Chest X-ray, AP view. Patient: 58 years old, sex M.
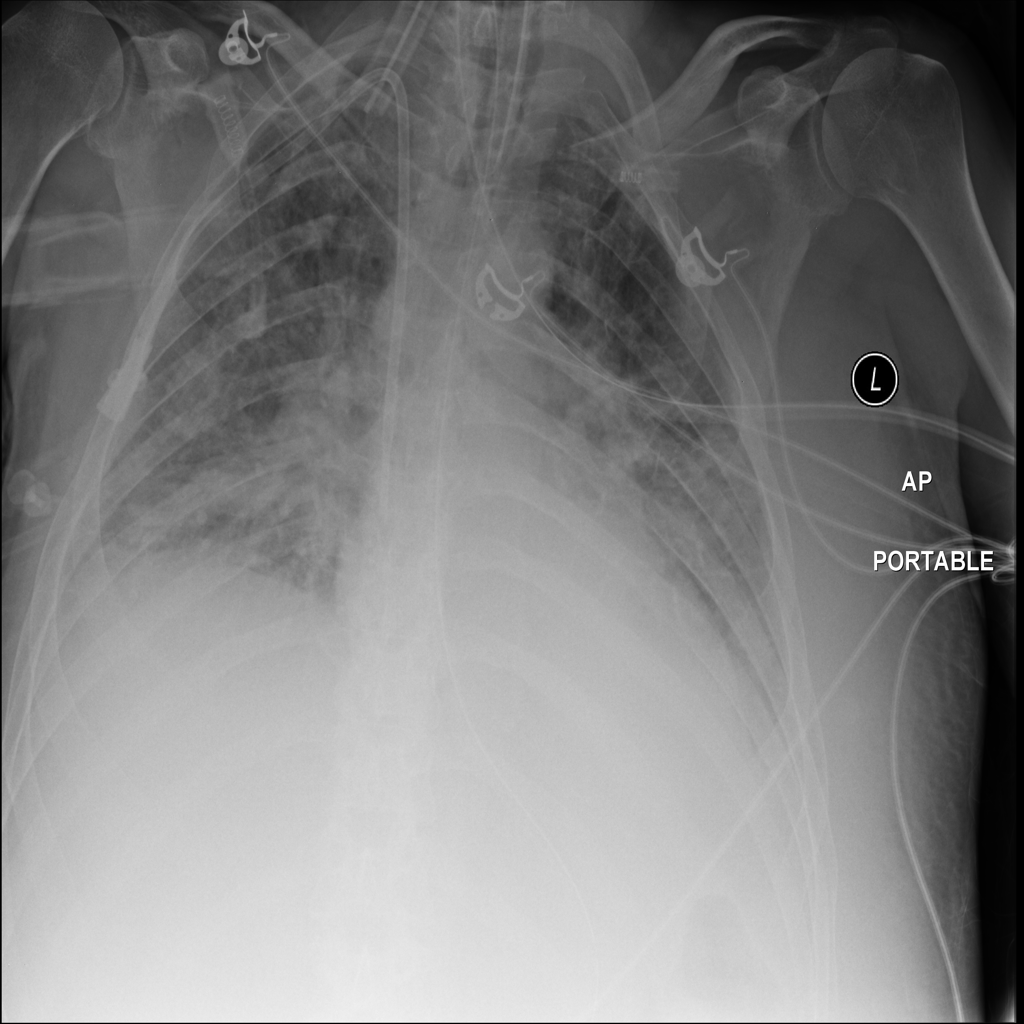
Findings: Edema, Infiltration